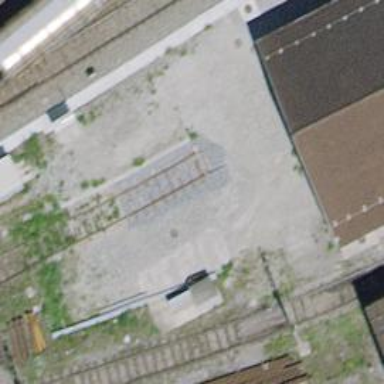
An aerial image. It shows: Railway siding with rails.